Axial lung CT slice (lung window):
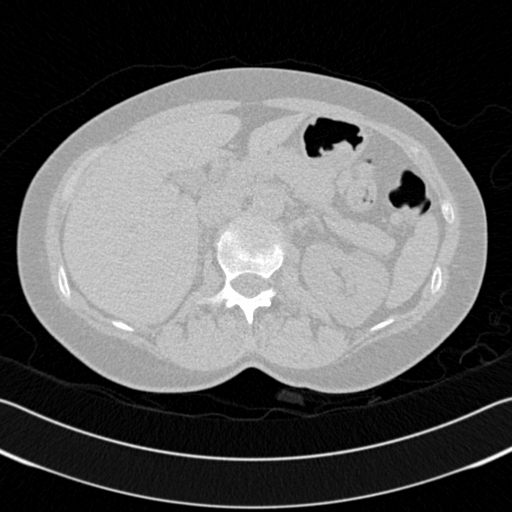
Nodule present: no